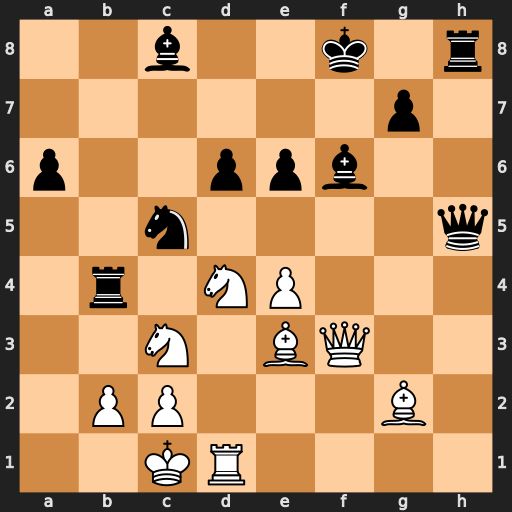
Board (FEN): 2b2k1r/6p1/p2ppb2/2n4q/1r1NP3/2N1BQ2/1PP3B1/2KR4
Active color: w
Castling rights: -
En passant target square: -
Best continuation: Rh1 Qxh1+ Bxh1